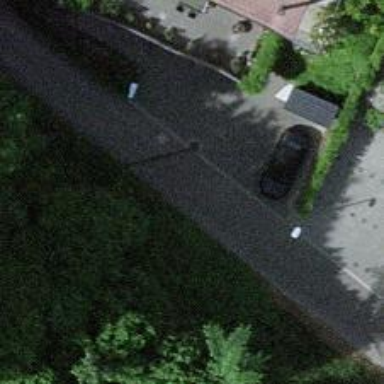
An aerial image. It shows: Asphalt road designated as living street.